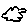
Label: cloud